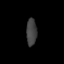
Tissue: prostate
Cell type: T cells
Senescence score: 0.7503
Nuclear area (px): 279
Mean DAPI intensity: 65.312